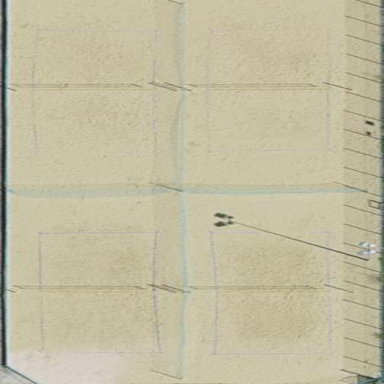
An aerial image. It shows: Pitch used for beach volleyball.